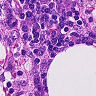
Metastatic tissue present: no